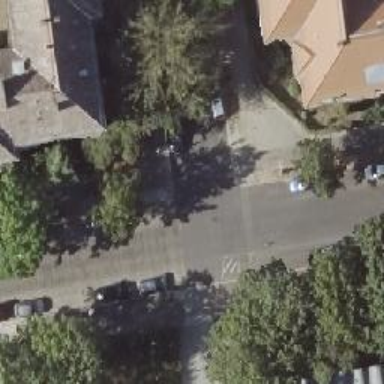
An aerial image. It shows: Residential road with asphalt surface and sidewalks on both sides. There are parallel on-street parking lanes on both sides of the road.